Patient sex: M
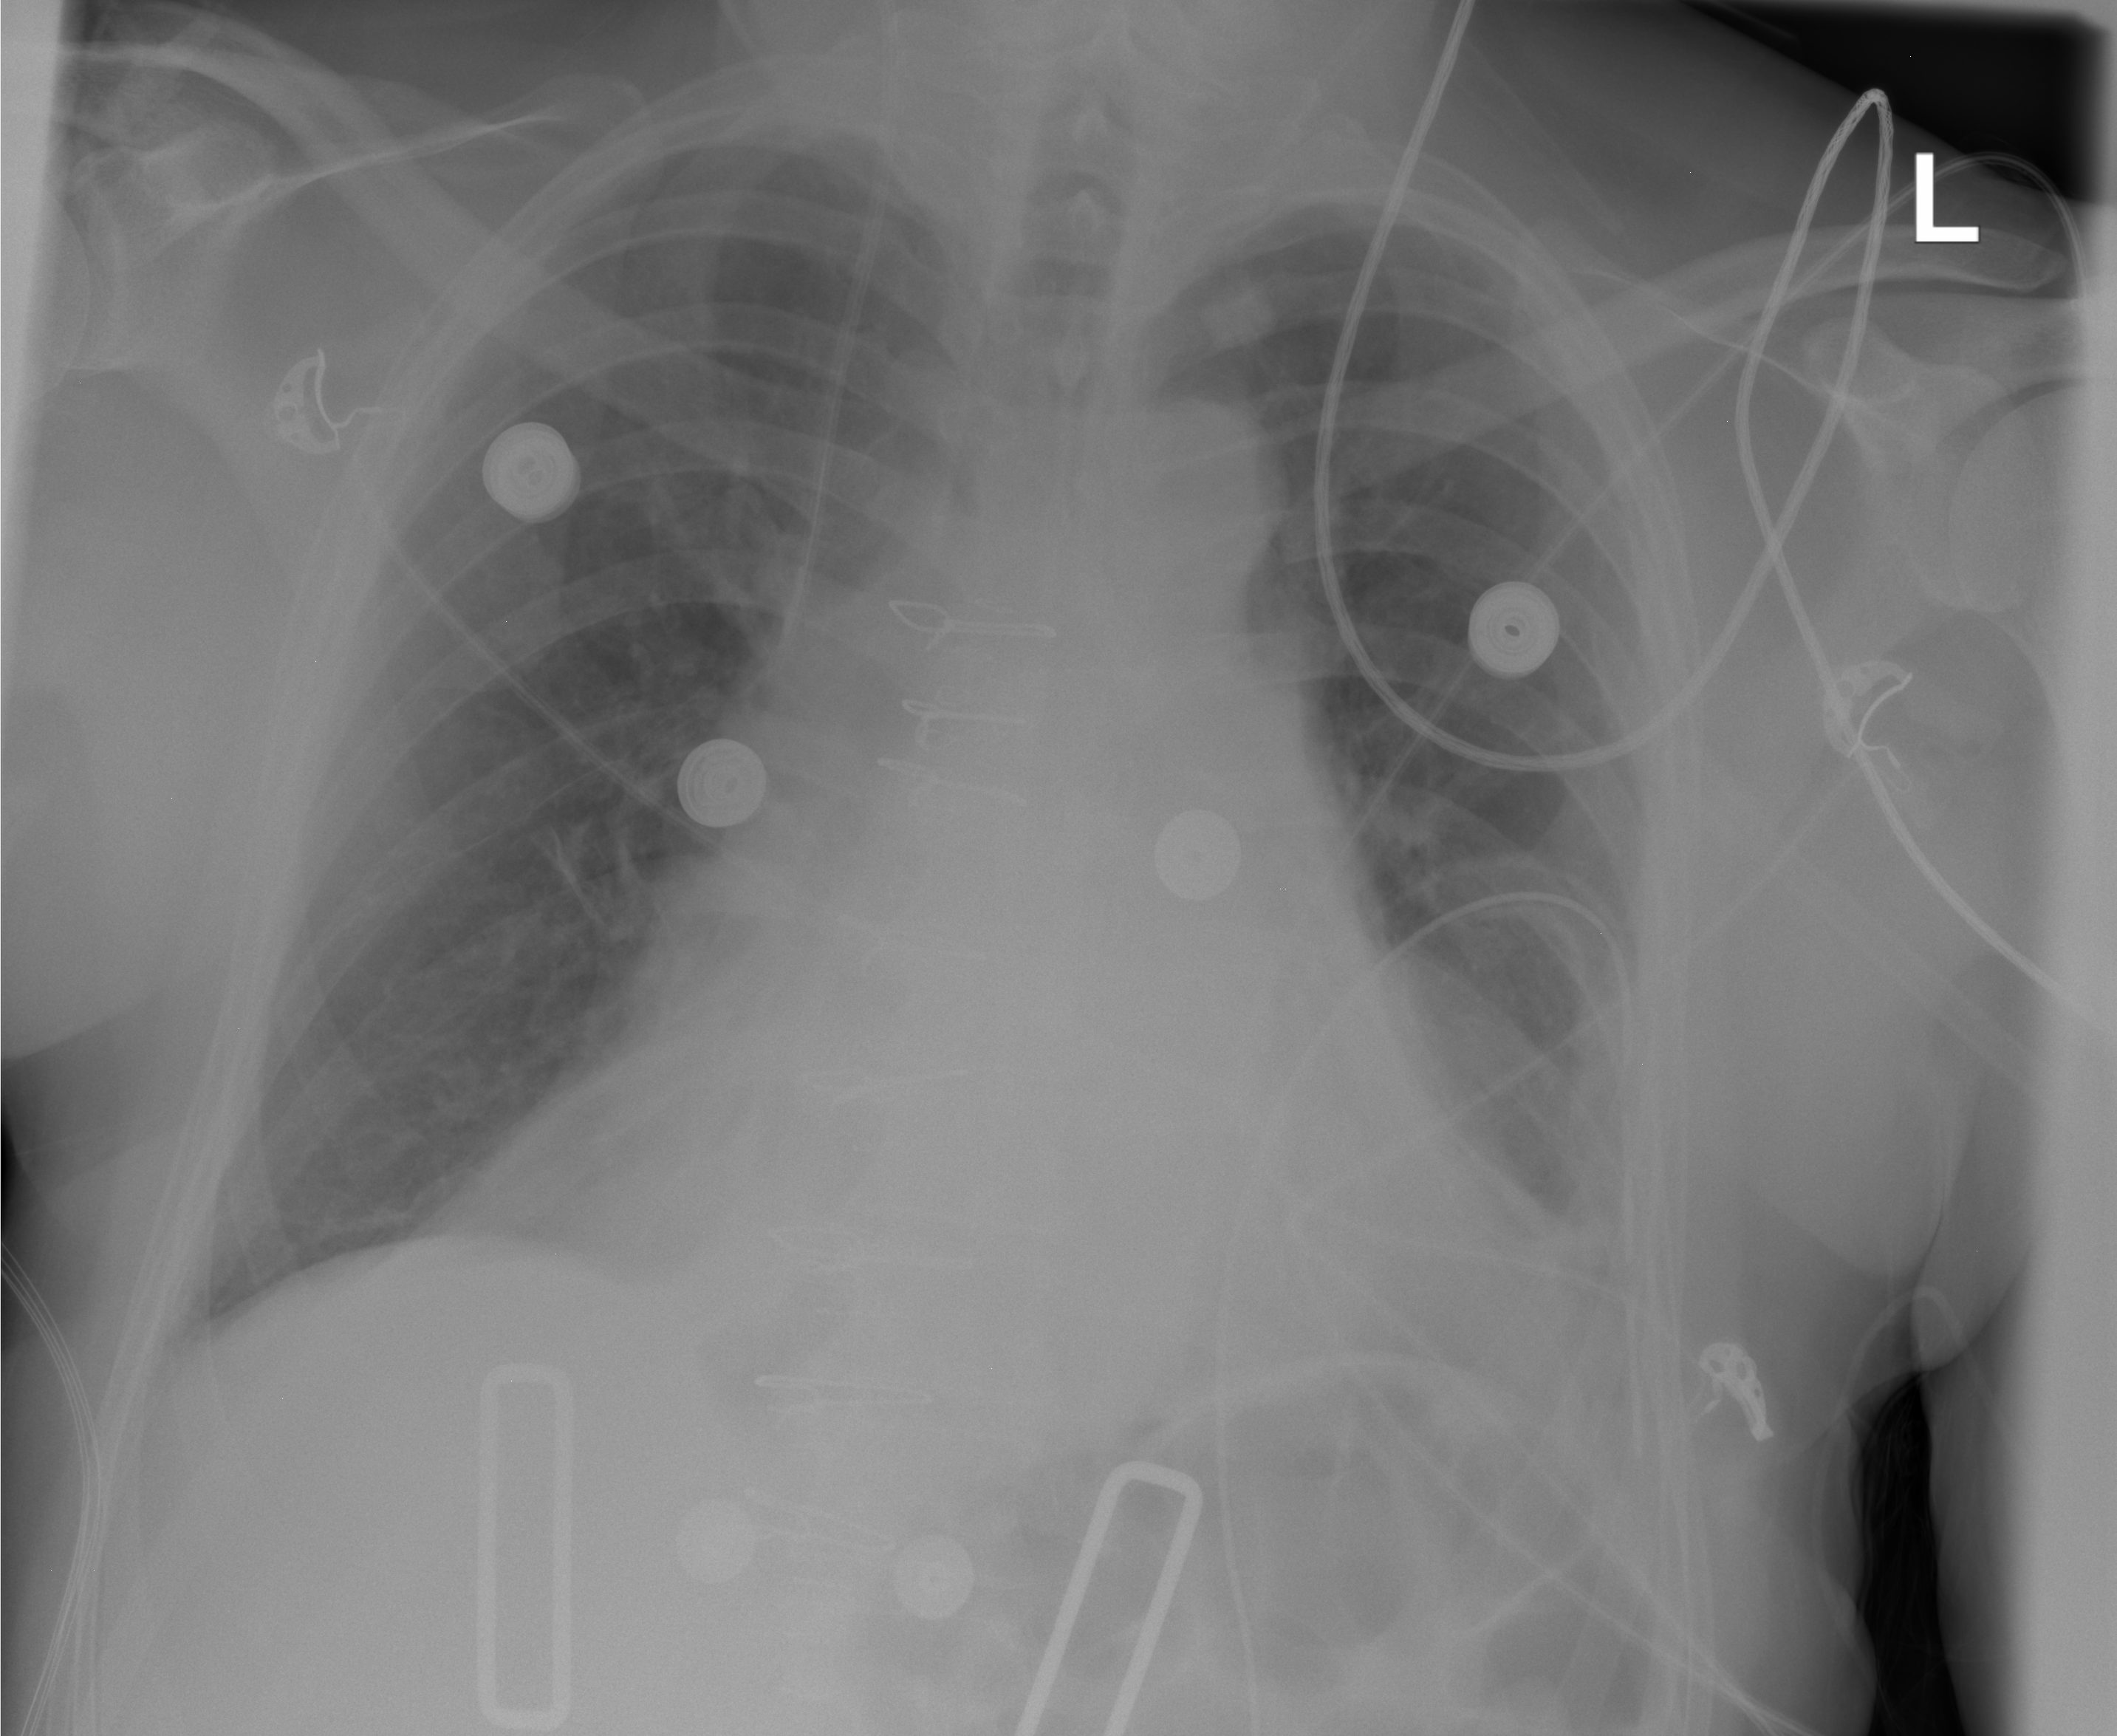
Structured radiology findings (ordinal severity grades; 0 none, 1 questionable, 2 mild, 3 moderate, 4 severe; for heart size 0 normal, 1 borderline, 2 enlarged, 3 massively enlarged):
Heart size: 2
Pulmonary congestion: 0
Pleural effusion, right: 0
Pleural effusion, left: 0
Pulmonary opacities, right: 0
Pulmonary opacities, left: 0
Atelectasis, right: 0
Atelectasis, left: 2